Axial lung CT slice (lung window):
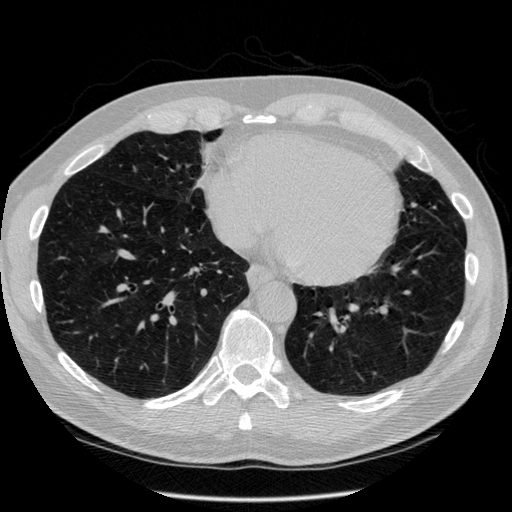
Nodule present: no